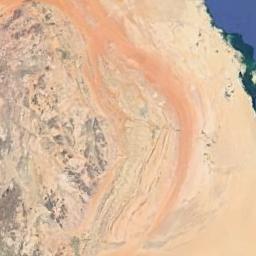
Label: desert